八年级 · 度量几何学
如图, 直线 $l_{1} / / l_{2}$, 有一个含 $30^{\circ}$ 的直角三角板的直角顶点 $A$ 在直线 $l_{2}$ 上,

若边 $A C$ 与直线 $l_{2}$ 的夹角 $\angle 1=70^{\circ}$, 则边 $B C$ 与直线 $l_{1}$ 的夹角 $\angle 2=$

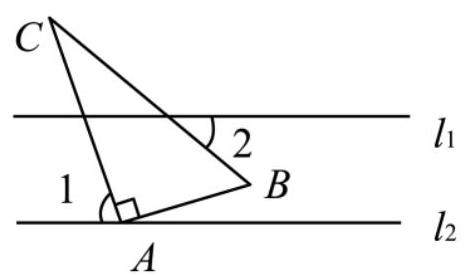
答案: 40